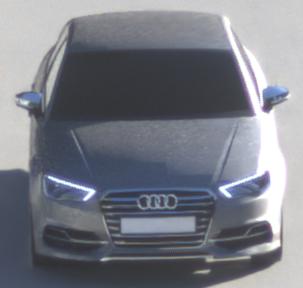
Make: Audi
Model: S3
Detailed model: 8V
Model produced from: 2013
Model produced until: 2020
Doors: 4
Color: gray
Road condition: wet road
Daytime: sunrise or sunset
Contrast: medium contrast